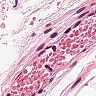
Metastatic tissue present: no